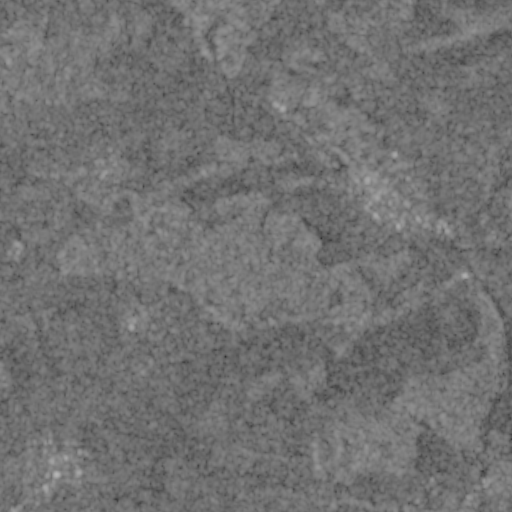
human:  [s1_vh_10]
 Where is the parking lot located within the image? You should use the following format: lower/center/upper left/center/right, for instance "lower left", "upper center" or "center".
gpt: The parking lot is located in the lower right of the image.
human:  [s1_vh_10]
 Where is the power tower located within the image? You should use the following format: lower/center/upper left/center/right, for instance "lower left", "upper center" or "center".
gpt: The power tower is located in the lower left of the image.
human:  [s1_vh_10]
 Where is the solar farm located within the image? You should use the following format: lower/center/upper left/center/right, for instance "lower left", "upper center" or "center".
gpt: The solar farm is located in the lower right of the image.
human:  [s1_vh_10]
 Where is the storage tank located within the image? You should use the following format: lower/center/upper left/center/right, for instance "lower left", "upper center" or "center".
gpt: The storage tank is located in the upper center of the image.
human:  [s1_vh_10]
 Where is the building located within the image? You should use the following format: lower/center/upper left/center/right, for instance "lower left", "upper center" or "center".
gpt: There is no building in the image.

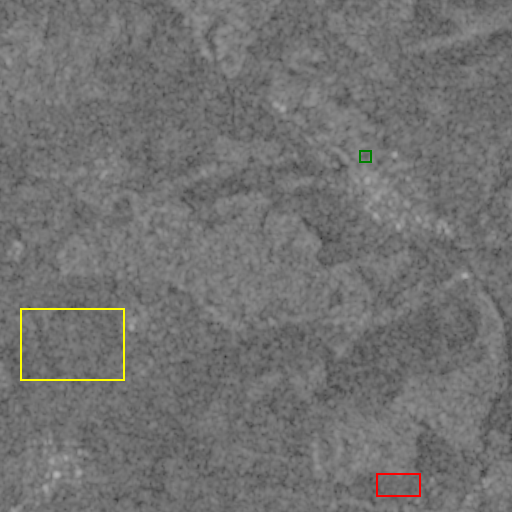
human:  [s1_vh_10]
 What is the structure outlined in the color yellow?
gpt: The structure outlined in yellow is a crop field.
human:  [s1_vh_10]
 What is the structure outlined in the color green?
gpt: The structure outlined in green is a park.
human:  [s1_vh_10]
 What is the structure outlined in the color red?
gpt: The structure outlined in red is a solar farm.
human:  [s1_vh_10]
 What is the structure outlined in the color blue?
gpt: There is no blue outline.